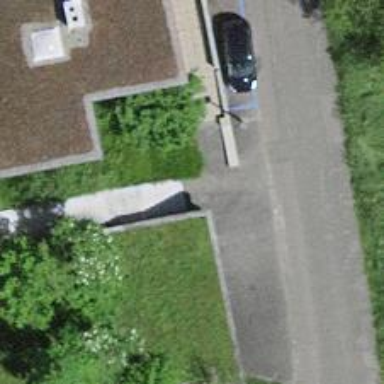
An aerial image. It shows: Paved footway.